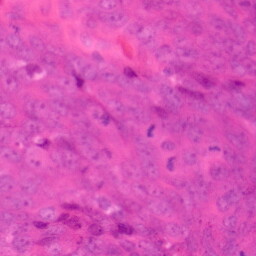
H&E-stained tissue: Colon